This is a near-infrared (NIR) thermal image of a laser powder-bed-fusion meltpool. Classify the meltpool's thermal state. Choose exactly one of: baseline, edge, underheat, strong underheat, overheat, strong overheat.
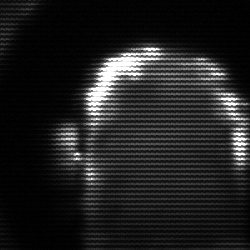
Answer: baseline